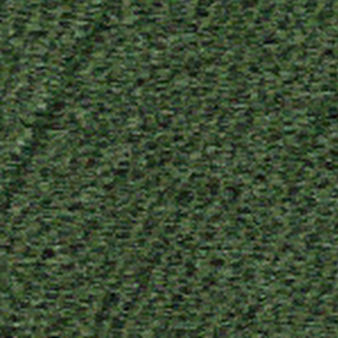
Label: other